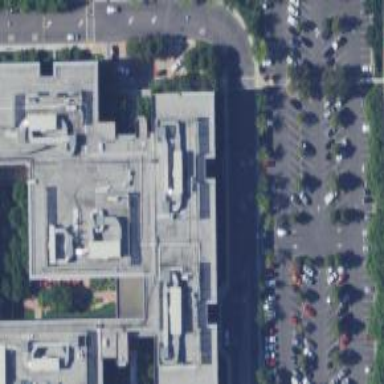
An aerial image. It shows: Healthcare clinic.